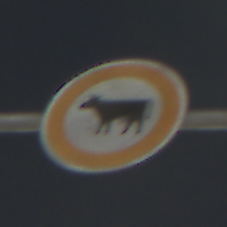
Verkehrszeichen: VerbotViehtrieb
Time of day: Night
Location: Outdoor (Urban)
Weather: PartlyCloudy
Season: NotSpecified
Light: Artificial